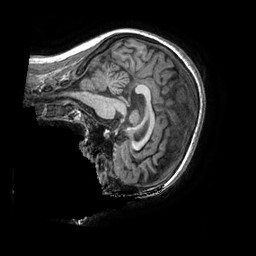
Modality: T1w
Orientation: sagittal
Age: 25
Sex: female
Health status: healthy
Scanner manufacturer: ge